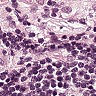
Metastatic tissue present: no